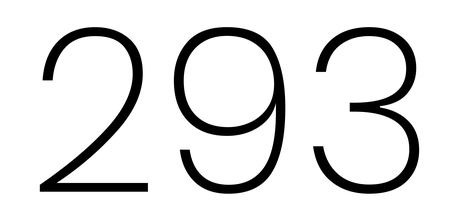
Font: Poppins-ExtraLight